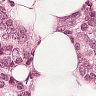
Metastatic tissue present: yes